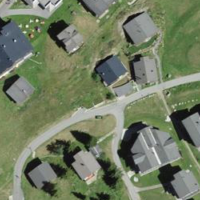
EUNIS habitat code: 55
Species observed at this site:
Rumex alpinus